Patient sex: F
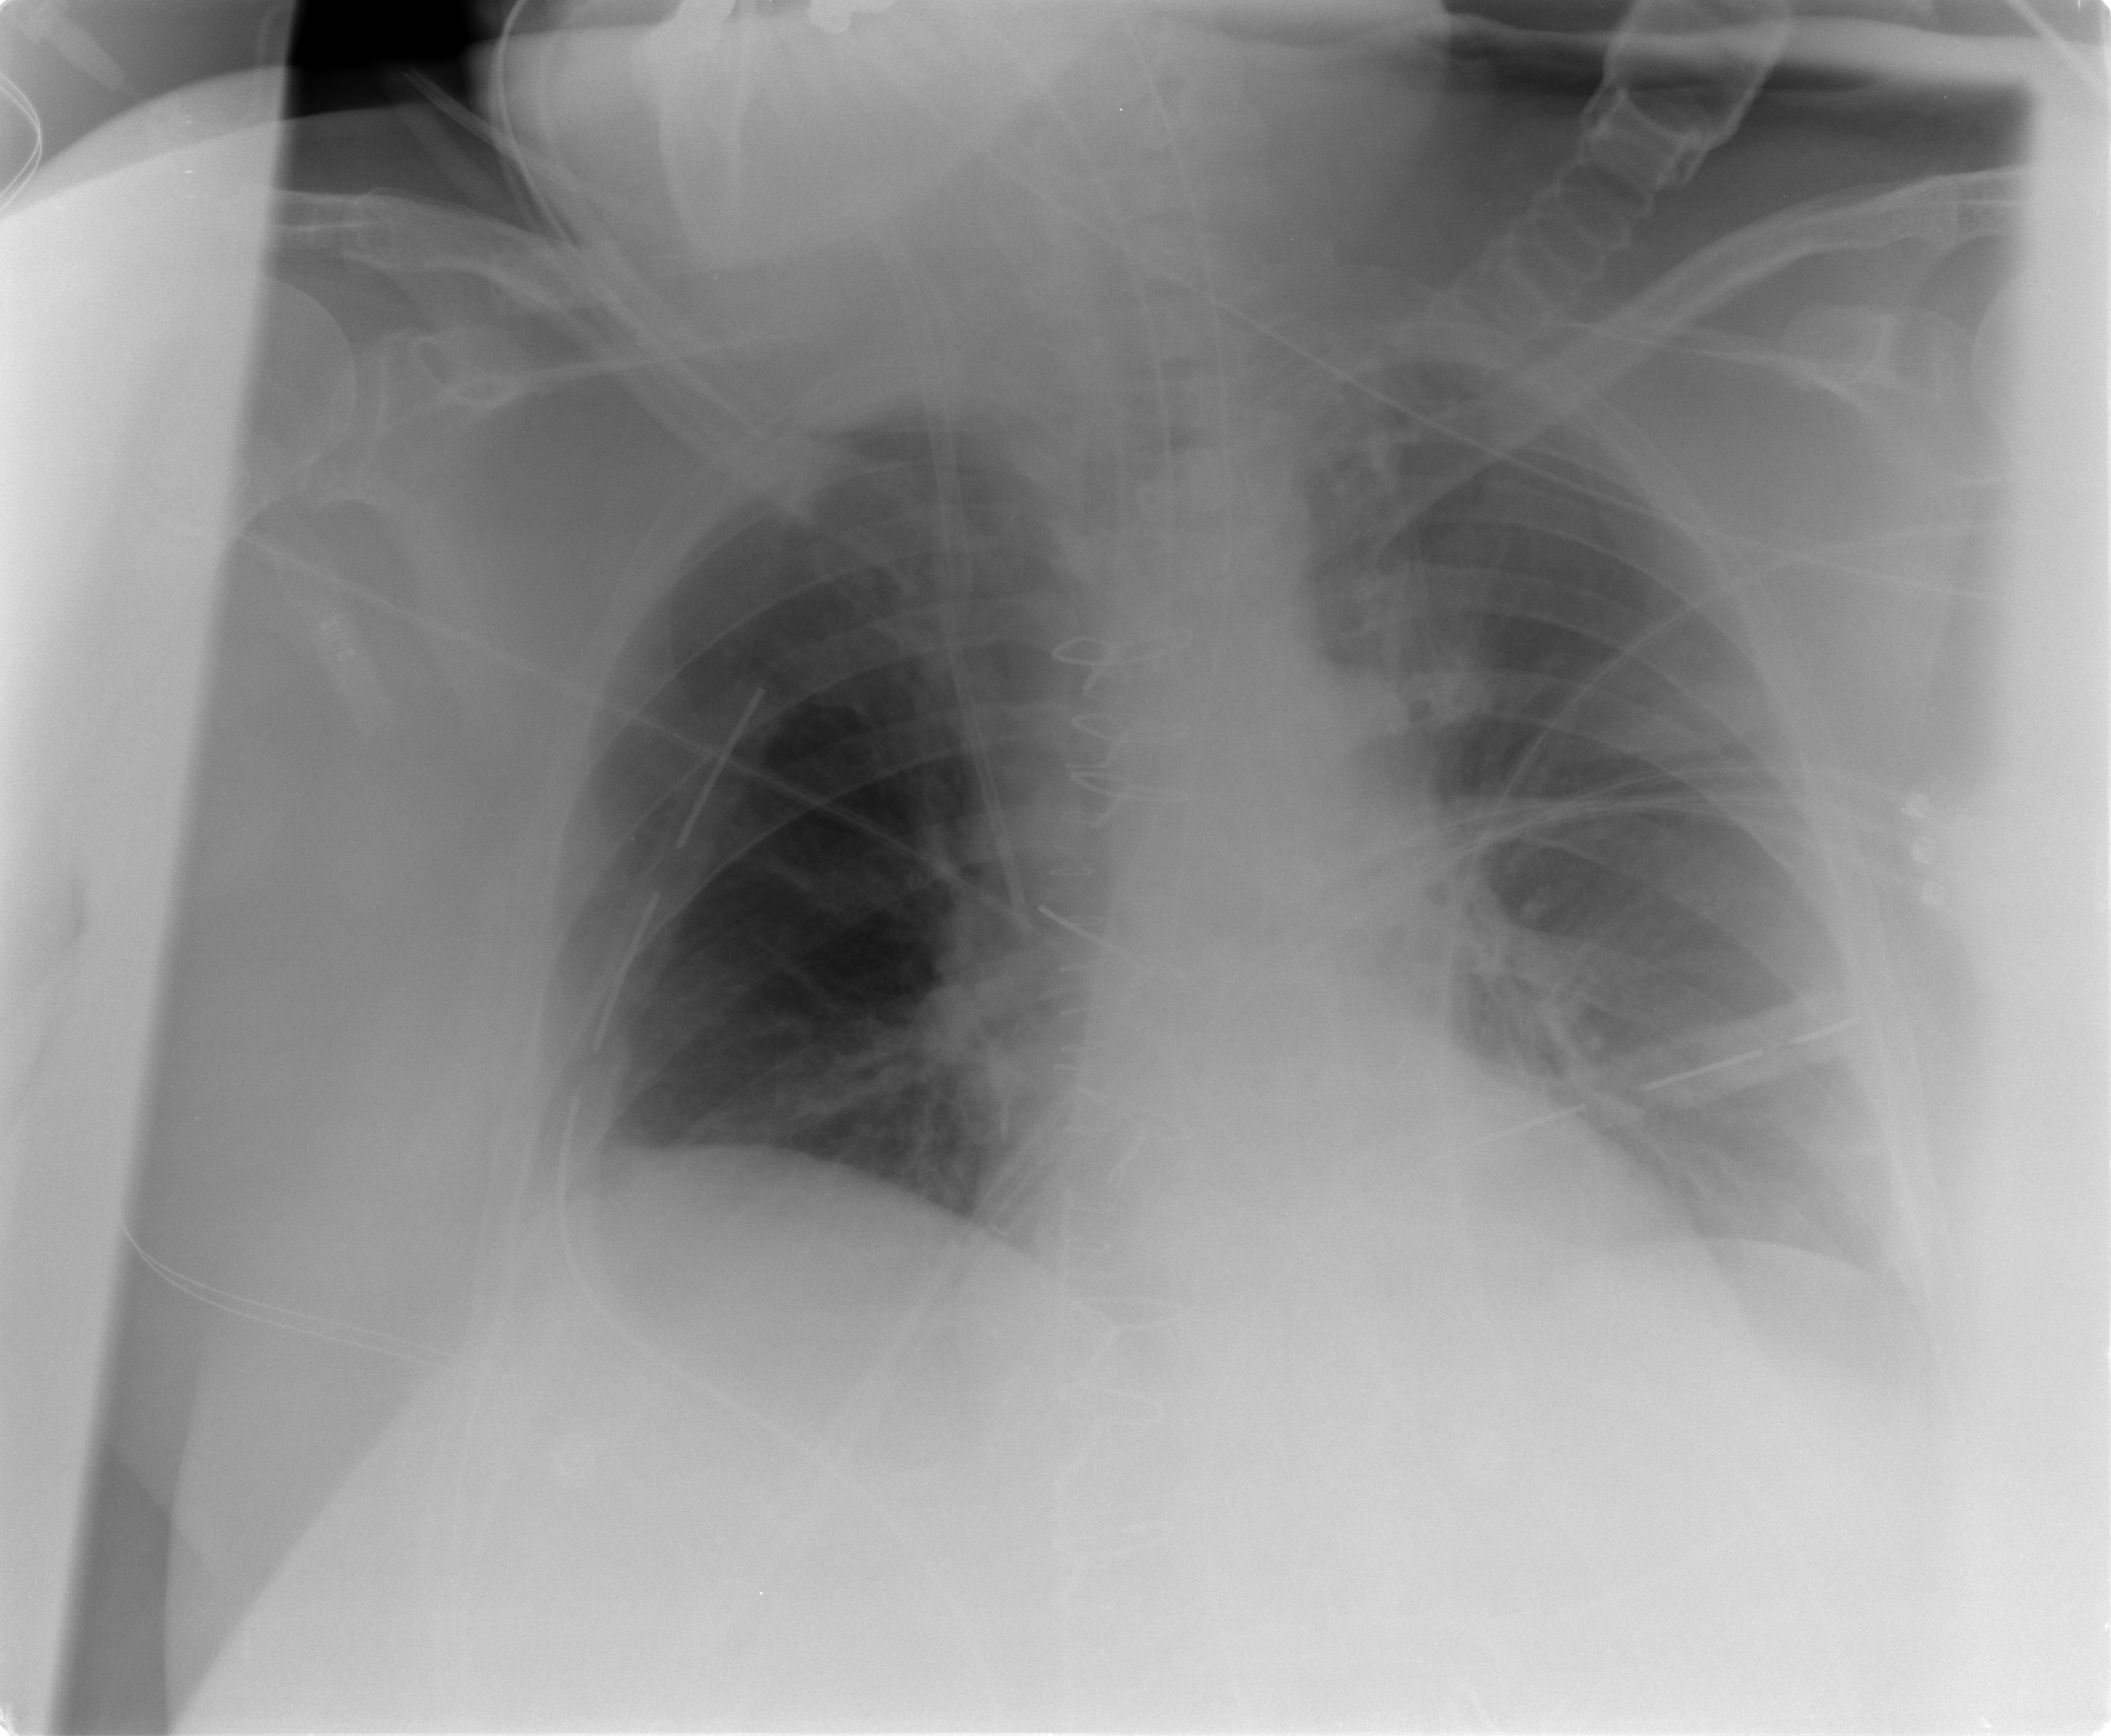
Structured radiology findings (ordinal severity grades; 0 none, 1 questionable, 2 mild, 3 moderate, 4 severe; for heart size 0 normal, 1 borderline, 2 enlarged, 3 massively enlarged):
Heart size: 0
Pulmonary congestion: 1
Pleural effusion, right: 2
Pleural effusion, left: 2
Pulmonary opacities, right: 0
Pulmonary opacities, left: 0
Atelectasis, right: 1
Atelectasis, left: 2